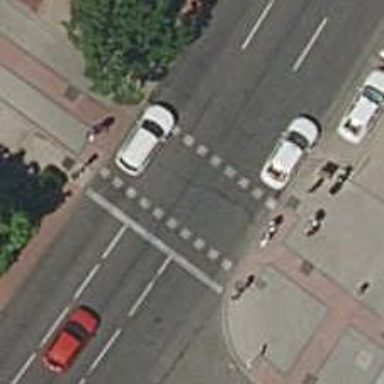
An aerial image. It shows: Footway with traffic signals at crossing.